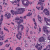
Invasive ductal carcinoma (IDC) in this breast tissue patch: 1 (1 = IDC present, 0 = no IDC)